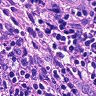
Metastatic tissue present: no